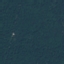
Land use / land cover: Forest